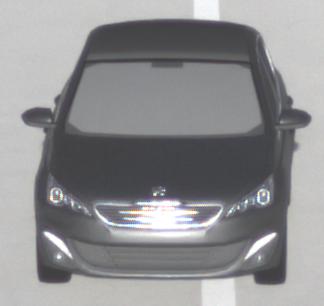
Make: Peugeot
Model: 308 VTi 82
Detailed model: 308 (II)
Model produced from: 2013/09
Model produced until: 2014/11
Doors: 5
Color: gray
Road condition: dry road
Daytime: sunrise or sunset
Contrast: medium contrast